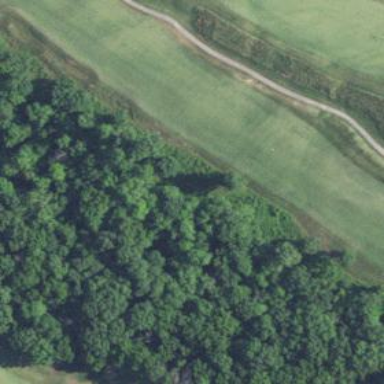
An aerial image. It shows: Grassy area designated as golf fairway.